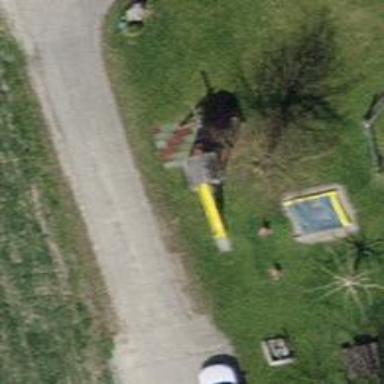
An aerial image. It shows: Playground with slide.